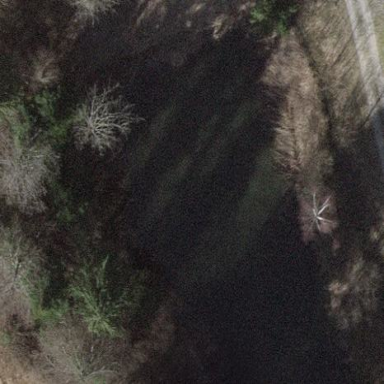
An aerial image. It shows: Pond with natural water.